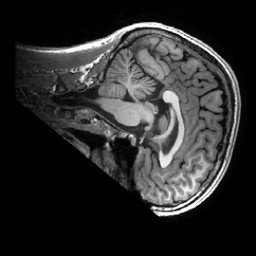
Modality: T1w
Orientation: sagittal
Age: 31
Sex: male
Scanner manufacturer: ge
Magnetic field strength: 3 T
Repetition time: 0.0073 s
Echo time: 0.003 s